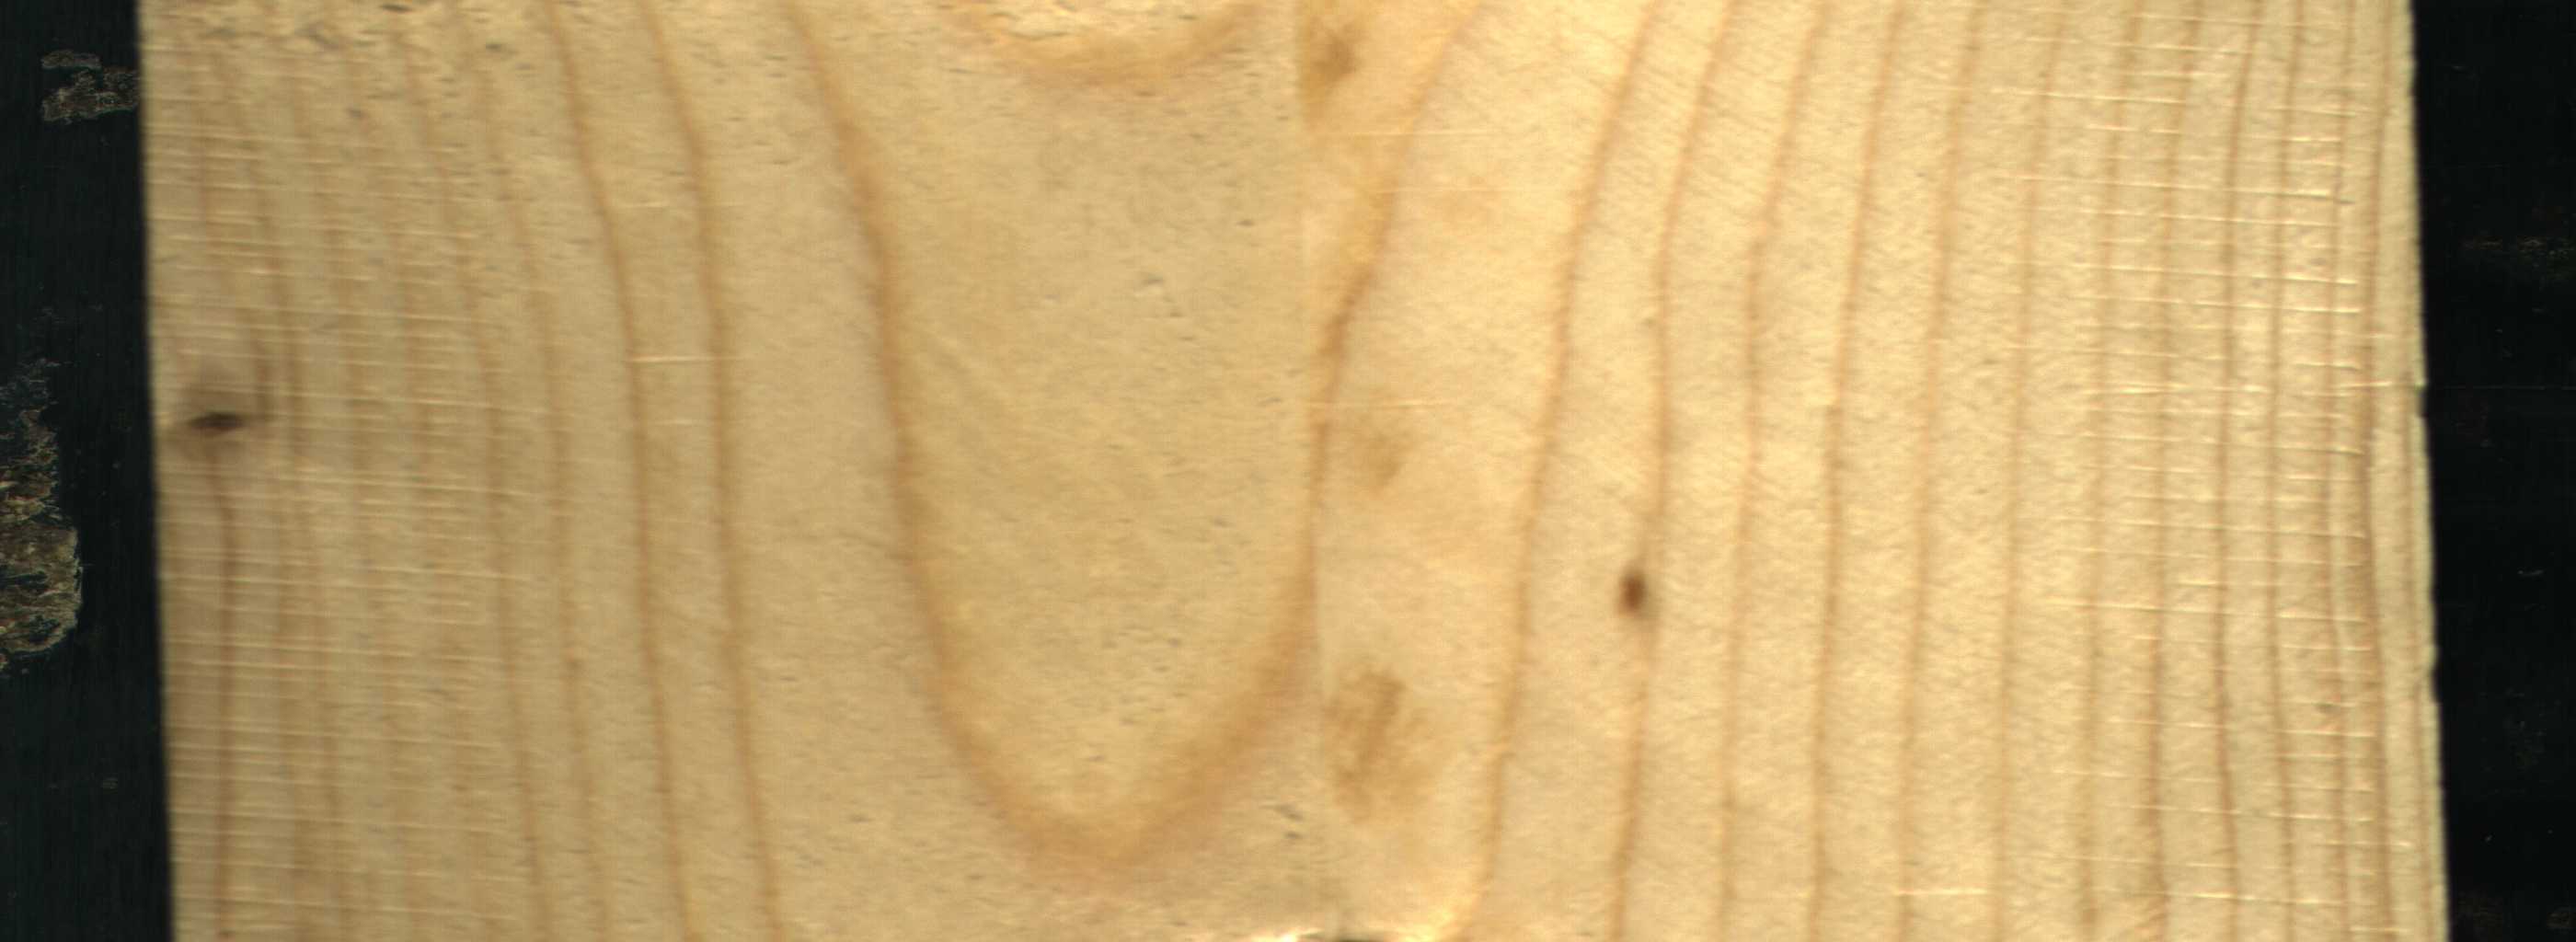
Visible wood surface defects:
Live_Knot